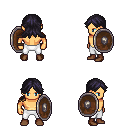
a pixel art fantasy rpg character, male body template, human, tanned skin, leather shoulder armor, white pants, raven loose hair, brown shoes, shield, four views (front, back, left, right), 2x2 character sprite sheet, small pixel art, hard edges, no anti-aliasing